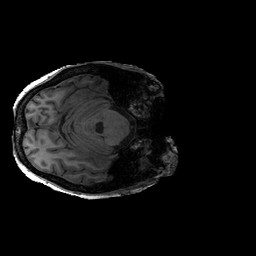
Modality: T1w
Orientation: axial
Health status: ill
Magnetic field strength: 3 T